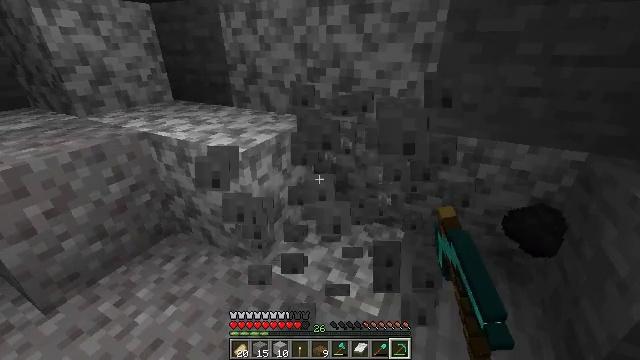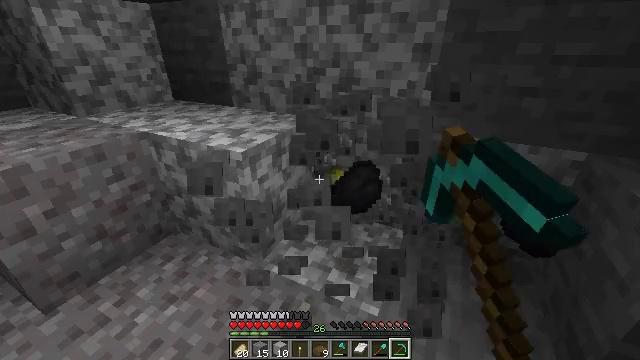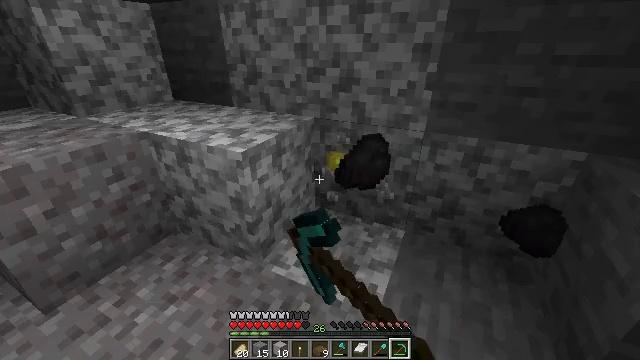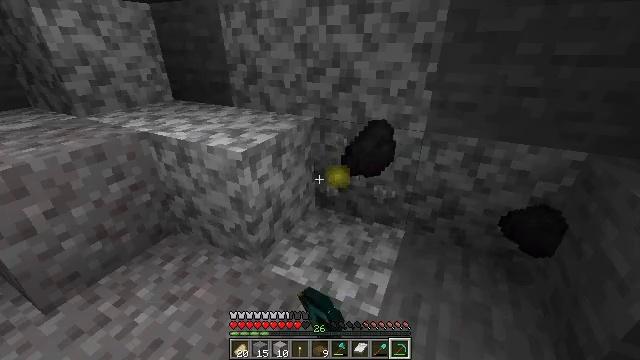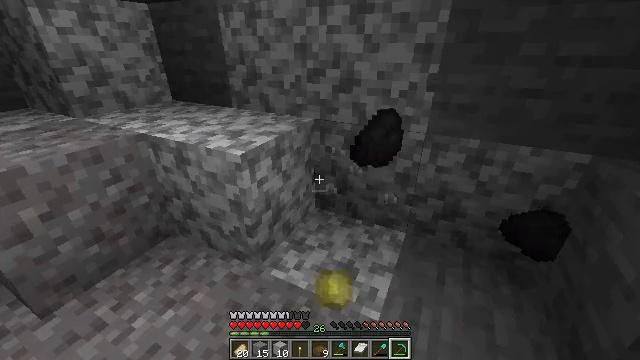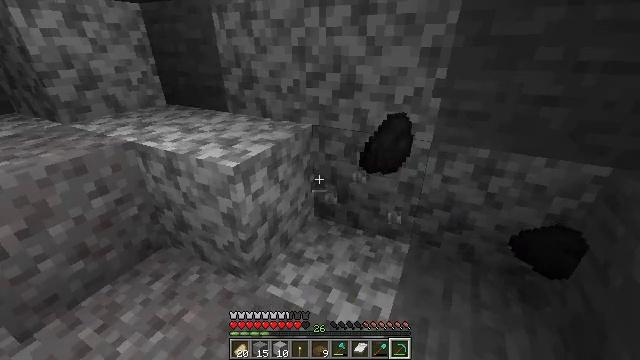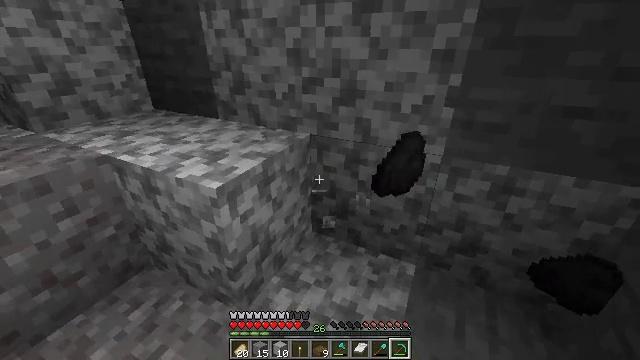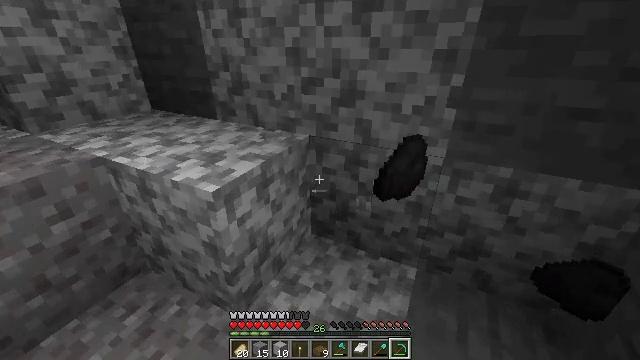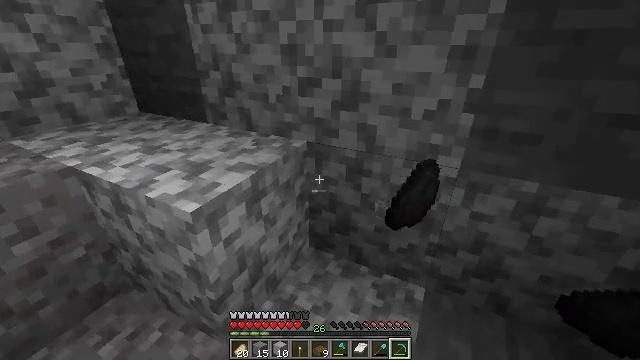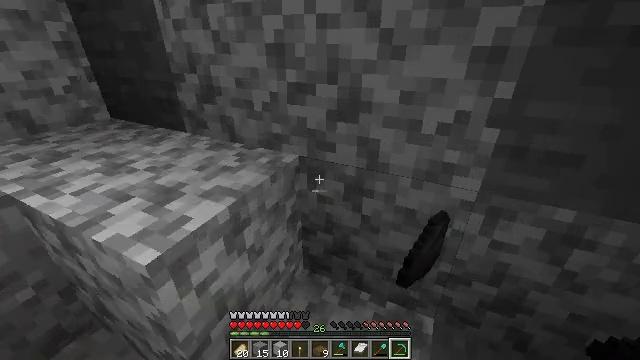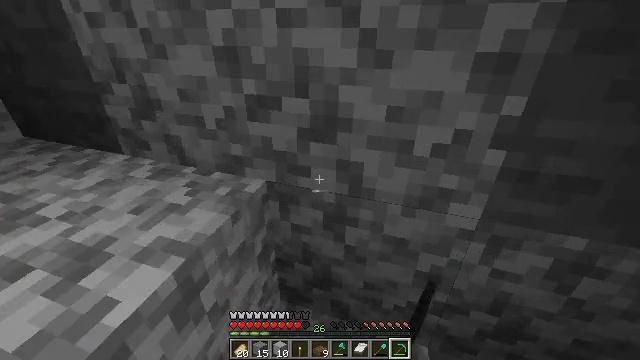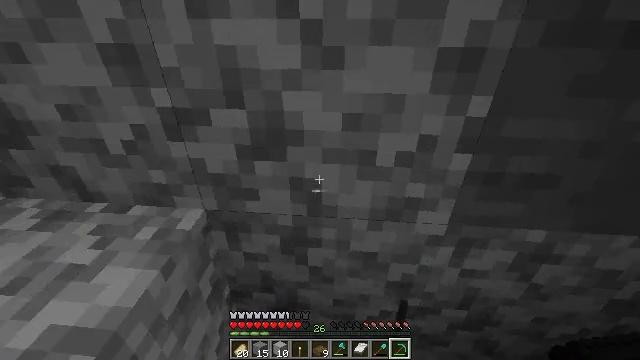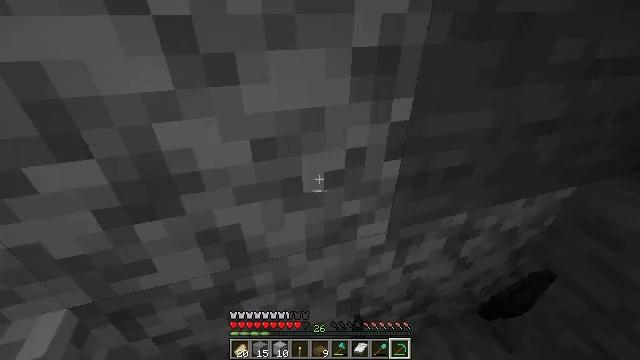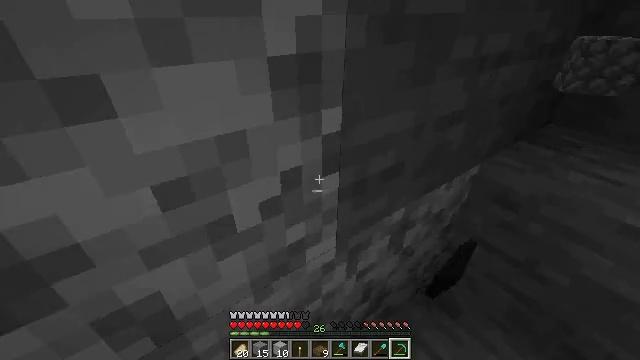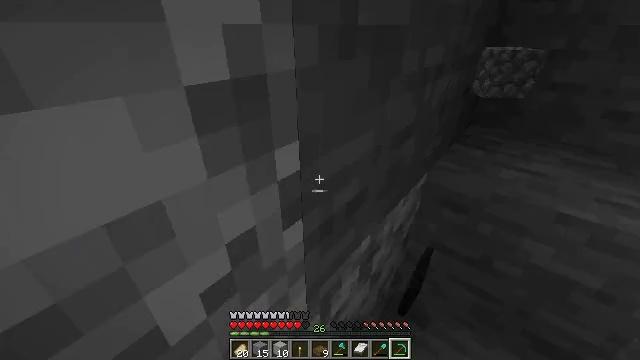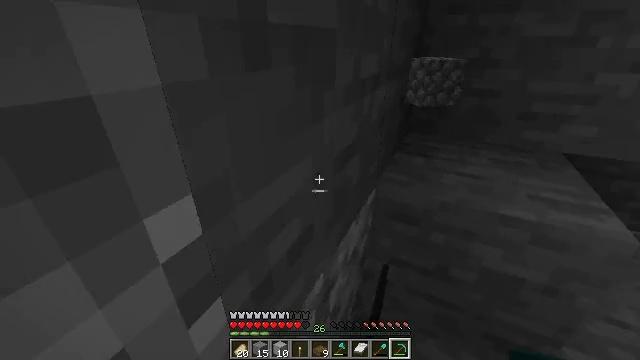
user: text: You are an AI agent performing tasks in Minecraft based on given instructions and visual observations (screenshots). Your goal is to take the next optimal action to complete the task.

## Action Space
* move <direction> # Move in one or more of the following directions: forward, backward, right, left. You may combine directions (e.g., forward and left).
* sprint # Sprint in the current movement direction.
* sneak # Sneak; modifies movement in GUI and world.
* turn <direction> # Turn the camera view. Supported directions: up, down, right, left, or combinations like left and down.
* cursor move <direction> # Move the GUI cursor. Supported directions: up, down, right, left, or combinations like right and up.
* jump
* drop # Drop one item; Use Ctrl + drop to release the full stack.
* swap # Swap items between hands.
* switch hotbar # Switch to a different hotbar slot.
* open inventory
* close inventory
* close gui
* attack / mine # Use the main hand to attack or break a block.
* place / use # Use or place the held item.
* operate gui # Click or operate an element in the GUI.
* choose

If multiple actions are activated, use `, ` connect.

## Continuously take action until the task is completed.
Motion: motion action
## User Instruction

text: Drop pumpkin seeds.
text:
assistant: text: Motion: attack / mine
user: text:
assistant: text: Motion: attack / mine
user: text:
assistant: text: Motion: attack / mine
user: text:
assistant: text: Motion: move forward
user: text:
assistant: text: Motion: move forward
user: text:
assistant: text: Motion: move forward
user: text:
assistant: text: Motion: move forward
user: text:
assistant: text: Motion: move forward
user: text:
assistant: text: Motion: move forward, turn right
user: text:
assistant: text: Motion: move forward, turn right and down
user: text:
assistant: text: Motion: move forward, turn right and down
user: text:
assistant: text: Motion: move forward, turn right and down
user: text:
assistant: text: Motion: move forward, turn right
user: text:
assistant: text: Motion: move forward, turn right and up
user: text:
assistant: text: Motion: move forward, turn right and up
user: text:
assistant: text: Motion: move forward, turn right and up
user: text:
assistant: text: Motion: turn right and up
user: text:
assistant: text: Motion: turn right and up
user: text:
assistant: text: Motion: turn right and up
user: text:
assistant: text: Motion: turn right and up
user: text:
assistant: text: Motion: move forward and move right
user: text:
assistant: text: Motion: move forward and move right, turn left and up
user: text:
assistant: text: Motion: move forward and move right, turn left and up
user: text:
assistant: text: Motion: move forward and move right, turn left and up
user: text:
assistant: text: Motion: move forward and move right, turn left and up
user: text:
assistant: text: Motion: move forward and move right
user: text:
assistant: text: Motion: turn right
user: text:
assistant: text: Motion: turn right and down
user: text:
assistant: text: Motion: turn right and down
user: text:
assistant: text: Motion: move forward and move right, turn right and down